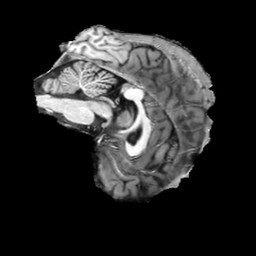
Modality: T1w
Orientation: sagittal
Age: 36
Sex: male
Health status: ill